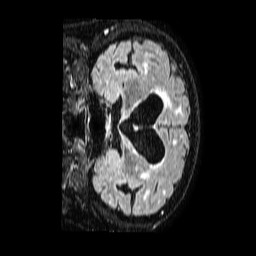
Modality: FLAIR
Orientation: coronal
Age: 73
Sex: female
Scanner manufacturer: philips
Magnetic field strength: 1.5 T
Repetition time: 4.8 s
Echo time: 0.3 s